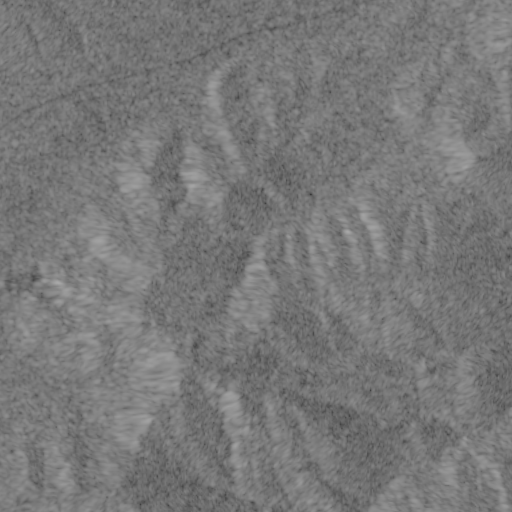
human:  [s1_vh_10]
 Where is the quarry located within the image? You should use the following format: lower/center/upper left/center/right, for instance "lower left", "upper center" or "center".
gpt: The quarry is located in the center left of the image.
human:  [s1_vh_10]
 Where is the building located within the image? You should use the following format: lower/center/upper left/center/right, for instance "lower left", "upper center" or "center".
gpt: The building is located in the center left of the image.
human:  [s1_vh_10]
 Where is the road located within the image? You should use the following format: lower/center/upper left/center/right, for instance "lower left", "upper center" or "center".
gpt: There is no road in the image.

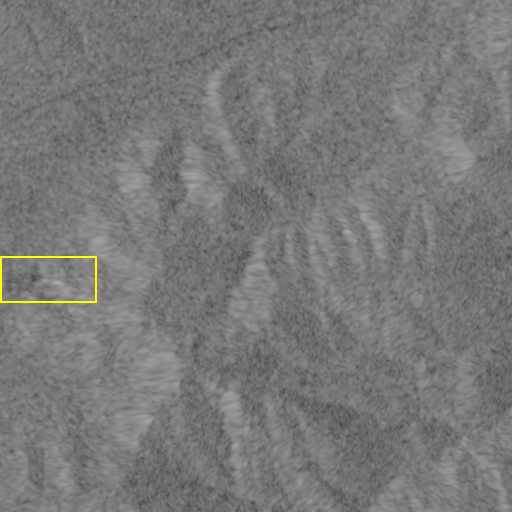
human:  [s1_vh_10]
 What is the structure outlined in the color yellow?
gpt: The structure outlined in yellow is a quarry.
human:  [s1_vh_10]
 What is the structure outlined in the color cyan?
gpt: There is no cyan outline.